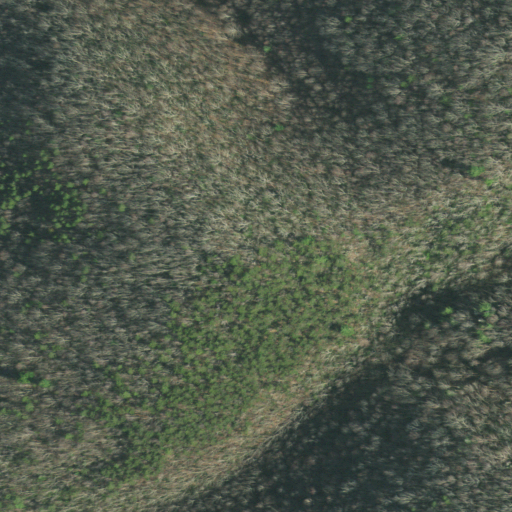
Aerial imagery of ridge(s) in Tennessee named Piney Knob Ridge containing mixed forest, deciduous forest, and evergreen forest